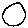
Label: moon